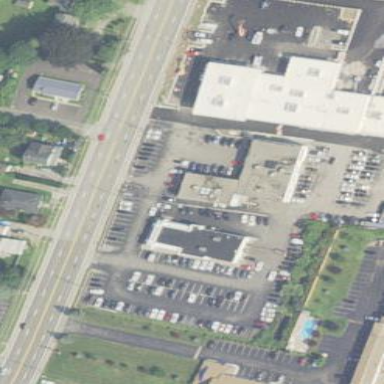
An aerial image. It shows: Shop that sells cars.